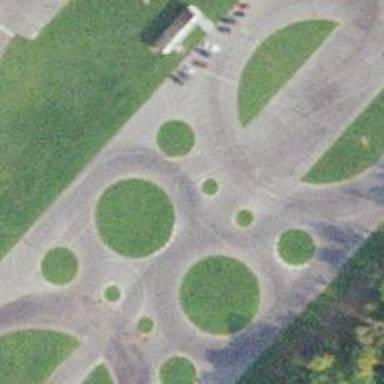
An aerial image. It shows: Asphalt raceway designed for motor sports.